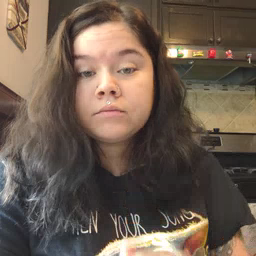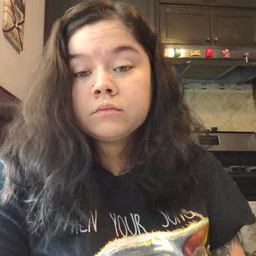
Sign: touch